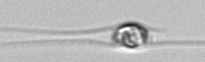
Label: Chaetoceros_danicus